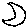
Label: moon